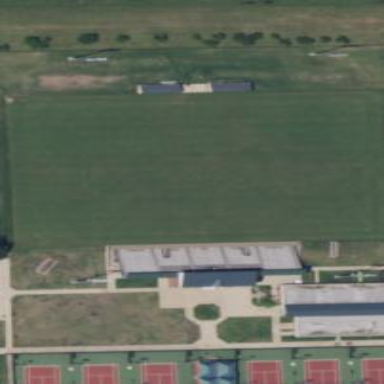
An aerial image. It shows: Soccer pitch with grass surface for leisure and sports.